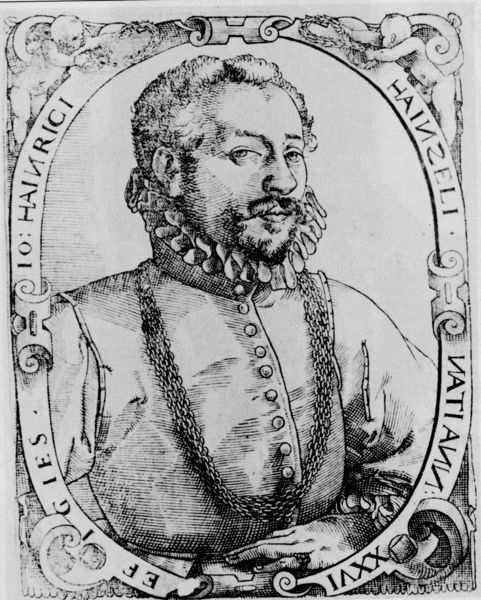
Titel: Bildnis des Johann Heinrich Heinzel
Künstler: Christof Murer
Institution: (Seriendruck)
Schlagwörter: hand, kopf, mann, weiß, finger, frisur, grau, mund, nase, ohr, profil, schmuck, schwarz, stirn, zeichnung, blick, ornament, anzug, bart, hemd, jacke, jung, schnurrbart, augen, gesicht, kragen, rahmen, ärmel, bildnis, hals, halskrause, herr, hände, portrait, porträt, spiegel, haare, mantel, adel, blatt, augenbrauen, brustbild, knopf, lippen, locken, ohren, kinder, kreis, oval, rund, engel, putte, putto, spanien, schrift, wangen, rahmung, ansicht, italien, russland, kette, grafik, graphik, könig, kartusche, inschrift, streng, brauen, pupillen, ornamente, verzierung, rüschen, wange, knöpfe, kinnbart, knopfleiste, ring, halskette, name, buch, fingerring, medaillon, druck, schwarzweiss, schraffur, radierung, stich, seite, text, beschriftung, stempel, herrscher, kranz, krause, spitzbart, ecken, seitenblick, halbprofil, voluten, wams, knopfreihe, vatikan, kränze, ähren, emblem, putten, kupferstich, verzeirung, putti, latein, lateinisch, heinrich, umschrift, italienisch, mühlradkragen, rollwerk, rüschenkragen, schift, knopfe, mund nase, hainzel, heirich, hainrich, 16 jh, baumfreund, hainrici, kyrillische schrift, knopfreide